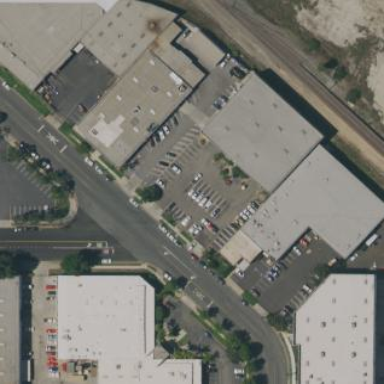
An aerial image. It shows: Commercial building.